Fundus camera: zeiss
Shooting center: midpoint
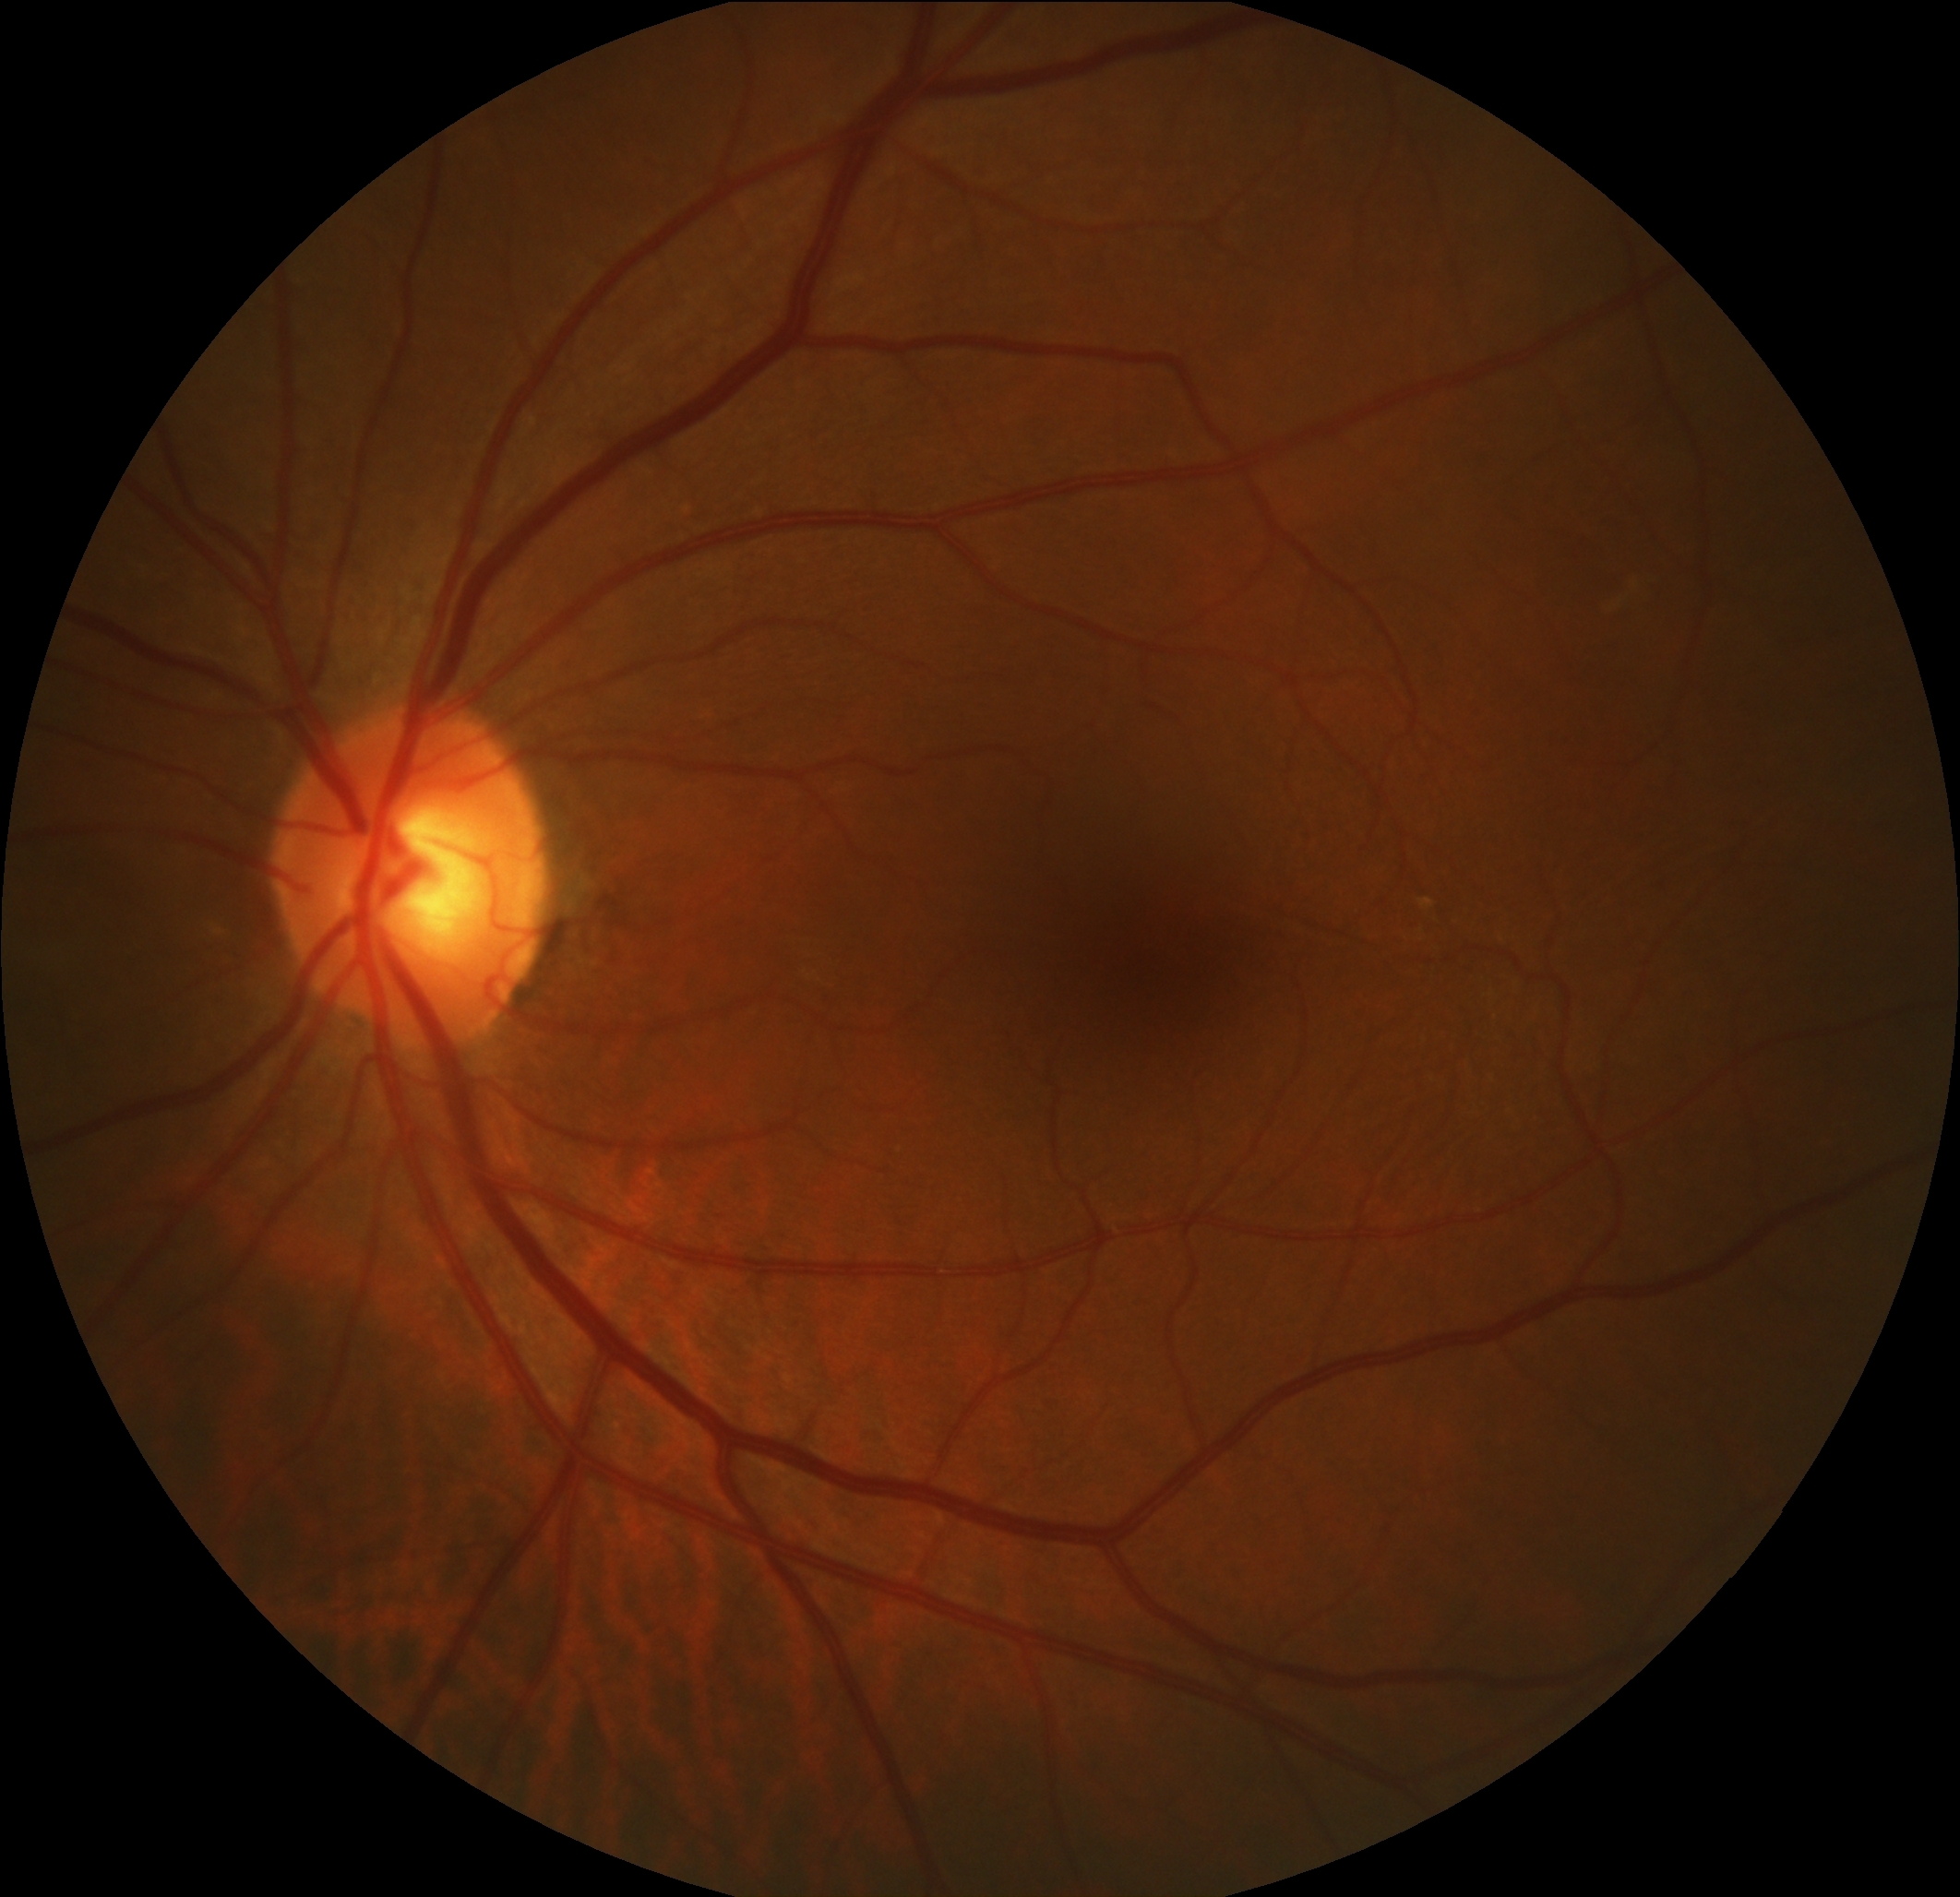
Pathologic myopia: no
Patchy retinal atrophy: absent
Retinal detachment: absent